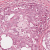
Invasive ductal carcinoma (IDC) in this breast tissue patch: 0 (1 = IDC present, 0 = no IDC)